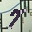
Label: 7